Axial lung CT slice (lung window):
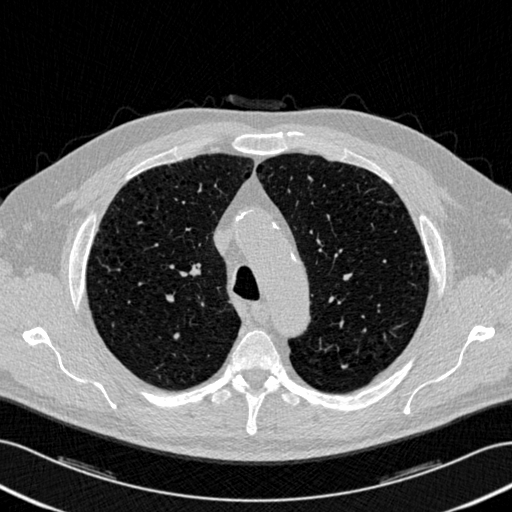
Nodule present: yes
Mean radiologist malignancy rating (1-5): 3